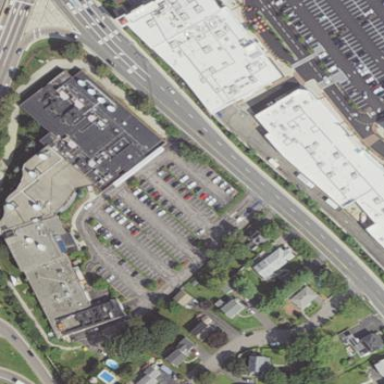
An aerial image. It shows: Television studio building.